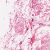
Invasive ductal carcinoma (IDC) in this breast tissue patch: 0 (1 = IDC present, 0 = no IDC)